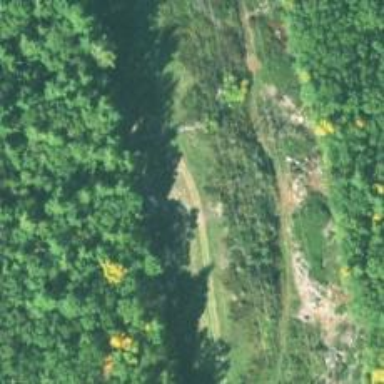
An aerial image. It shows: Natural track with grade3 tracktype surface.